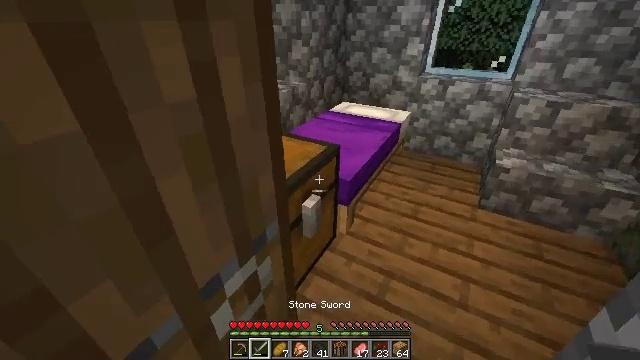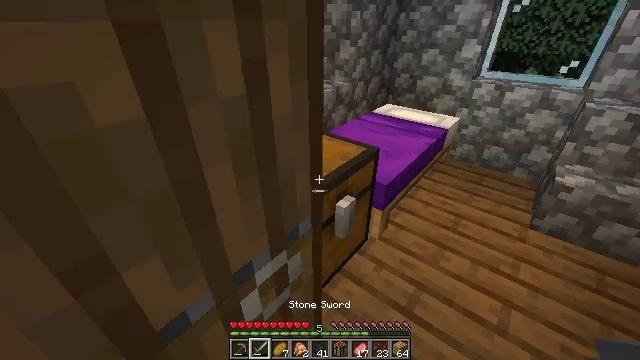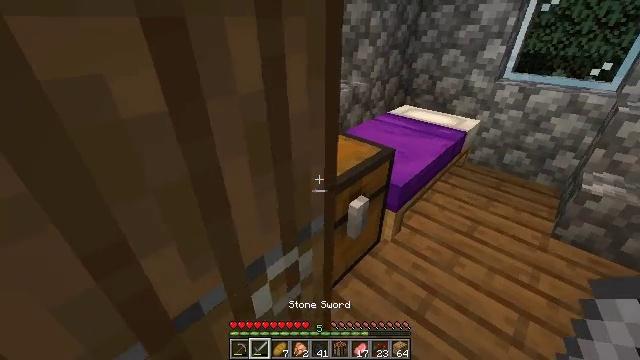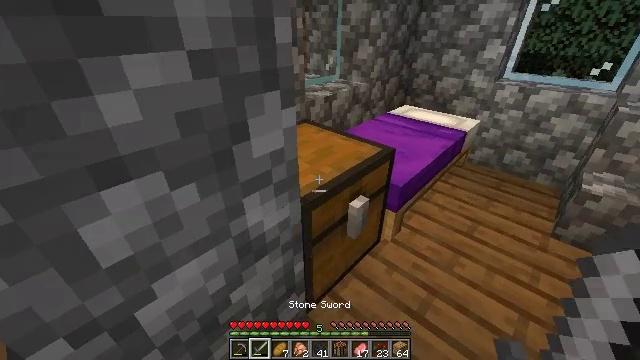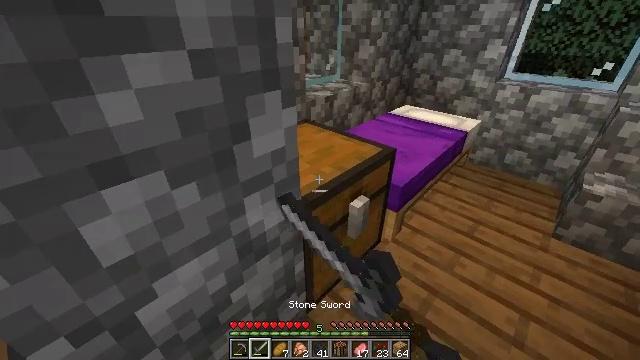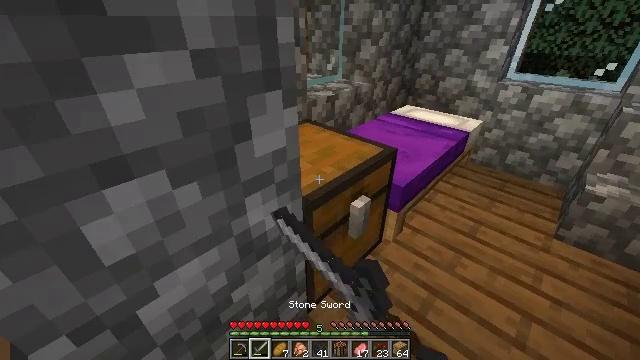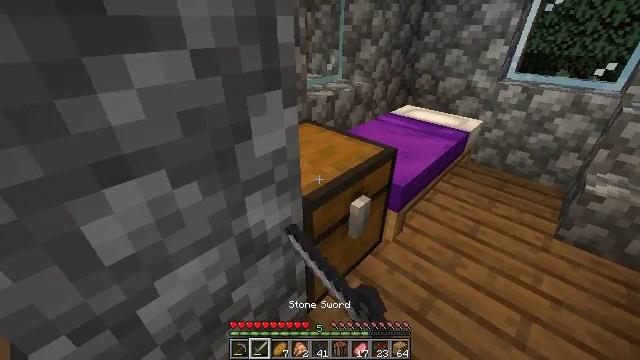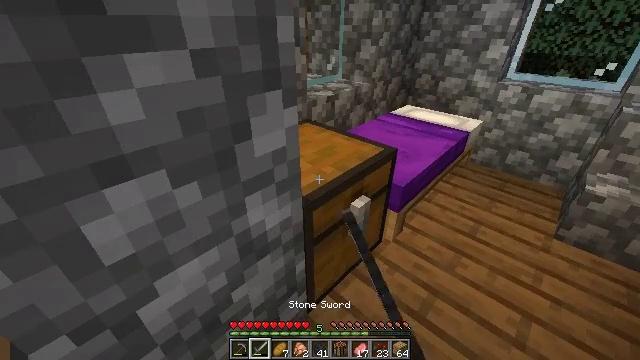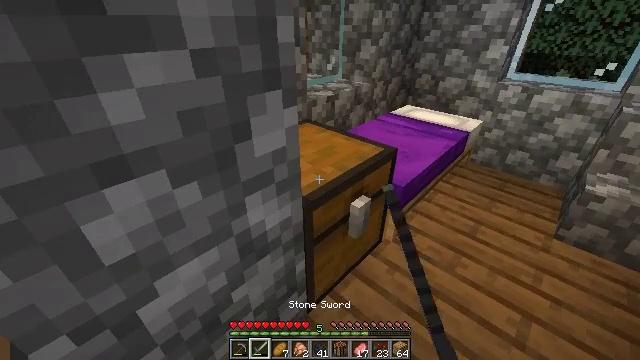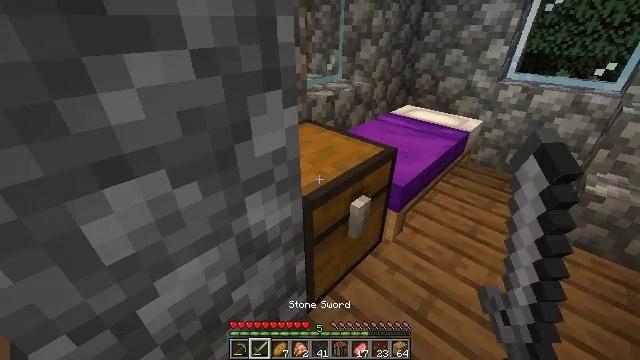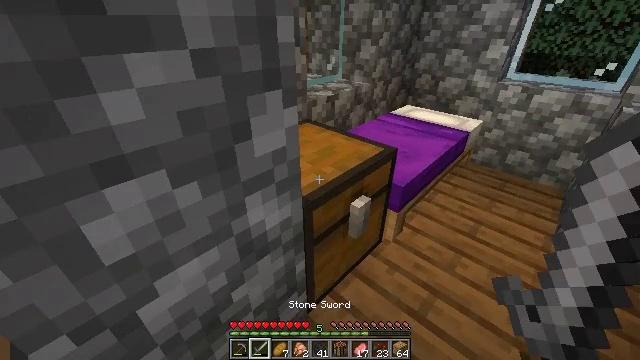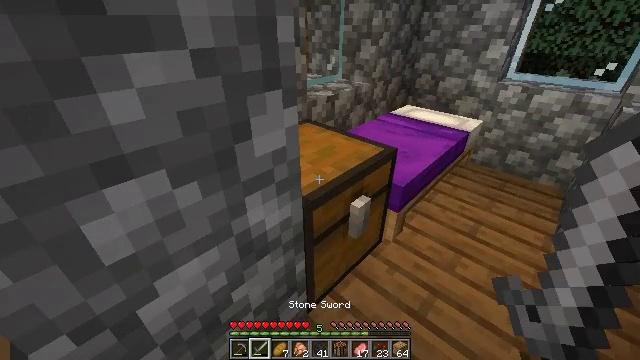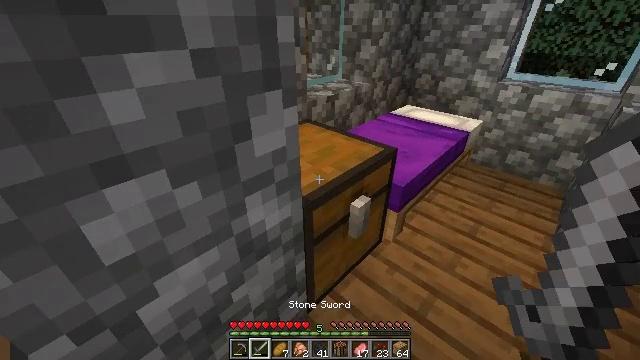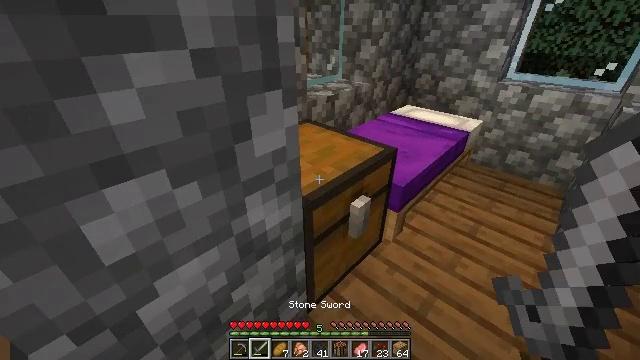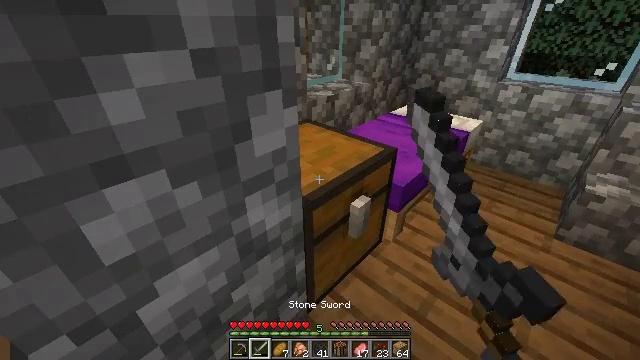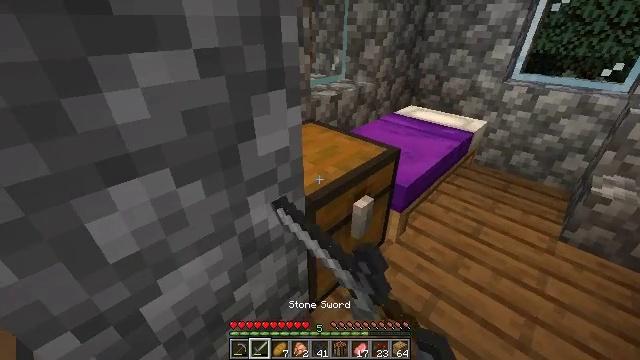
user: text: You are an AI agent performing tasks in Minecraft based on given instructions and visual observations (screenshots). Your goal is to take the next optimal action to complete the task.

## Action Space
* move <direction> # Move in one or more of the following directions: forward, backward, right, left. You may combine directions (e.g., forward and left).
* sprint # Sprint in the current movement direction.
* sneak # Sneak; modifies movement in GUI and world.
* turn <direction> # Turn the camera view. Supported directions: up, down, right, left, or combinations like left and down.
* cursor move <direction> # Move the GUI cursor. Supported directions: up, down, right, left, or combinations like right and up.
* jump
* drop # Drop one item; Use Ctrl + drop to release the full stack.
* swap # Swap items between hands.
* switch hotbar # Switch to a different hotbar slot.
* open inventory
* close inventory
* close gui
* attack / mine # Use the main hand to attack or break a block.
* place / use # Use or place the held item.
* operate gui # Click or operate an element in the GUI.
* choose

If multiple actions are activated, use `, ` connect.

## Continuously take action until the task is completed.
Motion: motion action
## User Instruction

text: Break the purple bed to move it.
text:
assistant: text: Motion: turn left
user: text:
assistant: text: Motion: turn left
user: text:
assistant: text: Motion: use / place
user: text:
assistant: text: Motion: use / place
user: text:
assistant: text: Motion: use / place
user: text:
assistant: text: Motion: no_op
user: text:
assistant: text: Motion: no_op
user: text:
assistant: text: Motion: no_op
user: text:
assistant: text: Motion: no_op
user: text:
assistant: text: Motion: no_op
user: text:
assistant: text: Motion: no_op
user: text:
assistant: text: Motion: no_op
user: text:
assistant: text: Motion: use / place
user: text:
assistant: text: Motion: use / place
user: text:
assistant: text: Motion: use / place
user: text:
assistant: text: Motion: move right, turn left and up
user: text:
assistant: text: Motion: move right
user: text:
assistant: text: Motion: move right, open gui
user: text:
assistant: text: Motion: move right
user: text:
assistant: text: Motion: move right
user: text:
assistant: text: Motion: no_op
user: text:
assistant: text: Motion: no_op
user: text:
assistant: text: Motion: no_op
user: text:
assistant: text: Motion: no_op
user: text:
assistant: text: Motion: no_op
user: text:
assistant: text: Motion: no_op
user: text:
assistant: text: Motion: no_op
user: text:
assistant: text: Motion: no_op
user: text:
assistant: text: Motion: no_op
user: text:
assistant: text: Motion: no_op